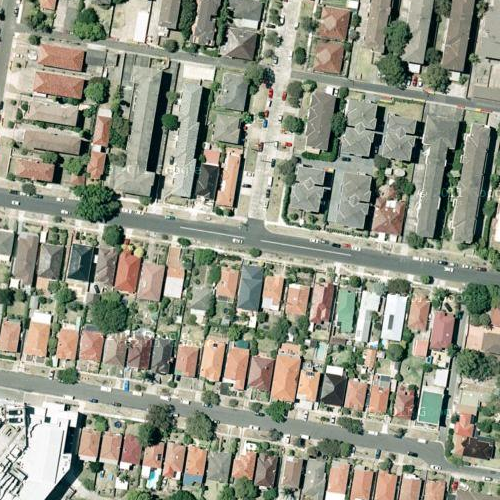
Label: sydney